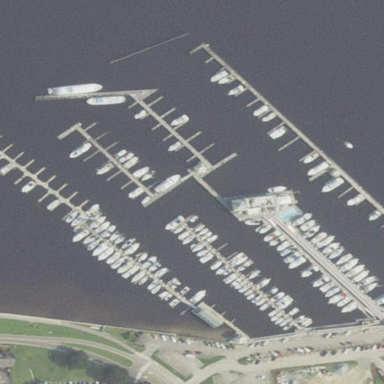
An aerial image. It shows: Pier with mooring facilities.